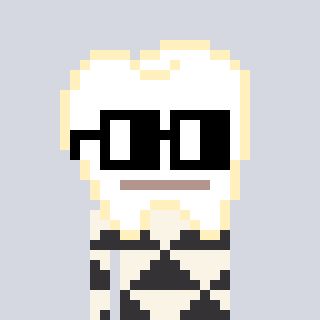
a pixel art character with square black glasses, a tooth-shaped head and a grayscale-colored body on a cool background